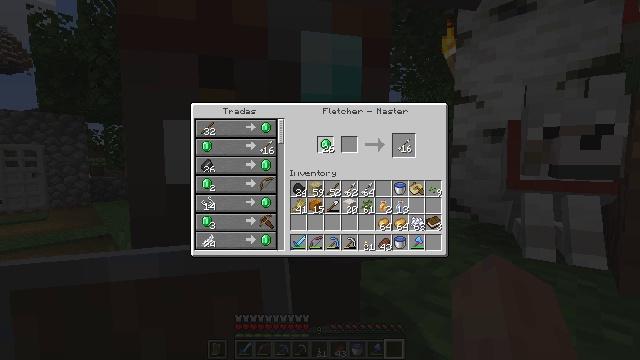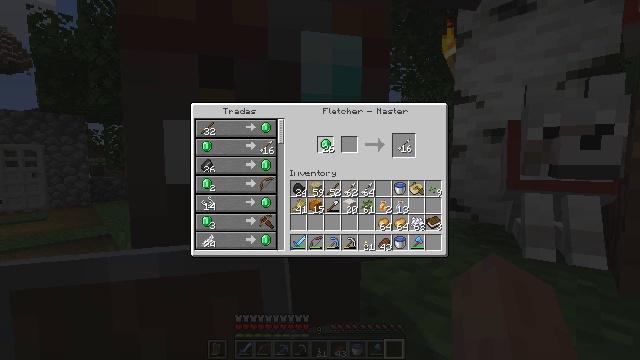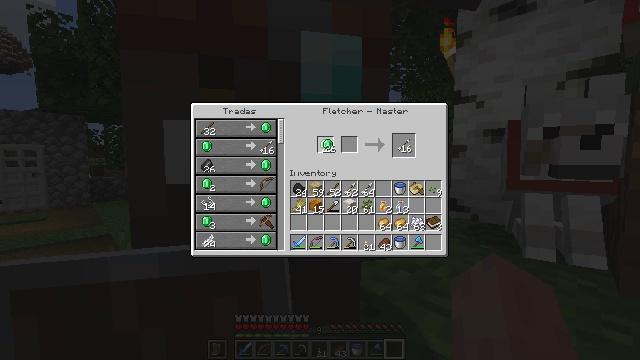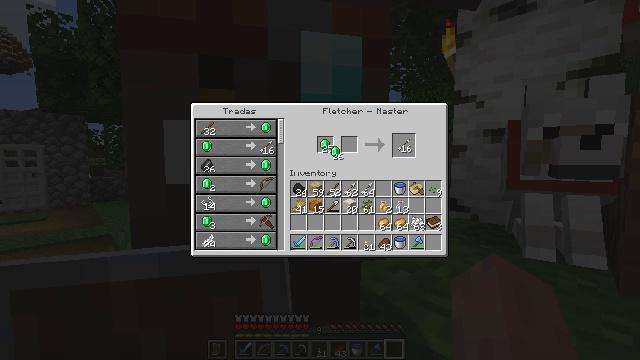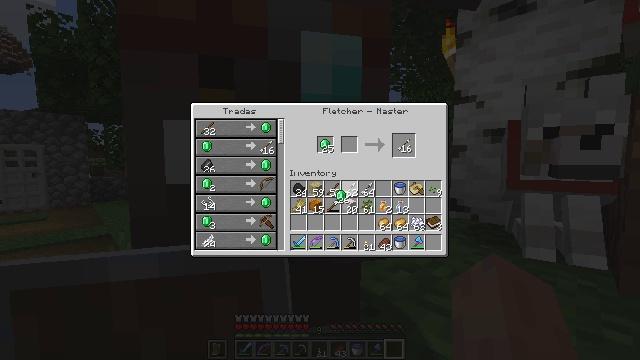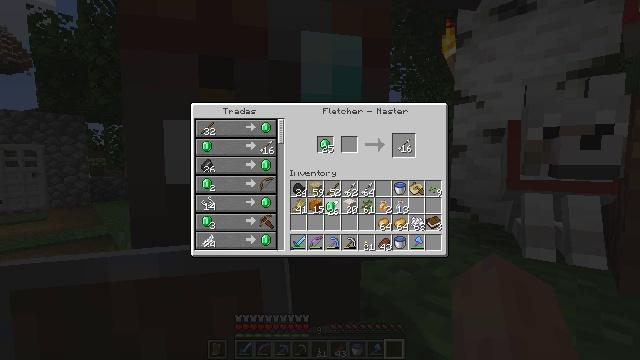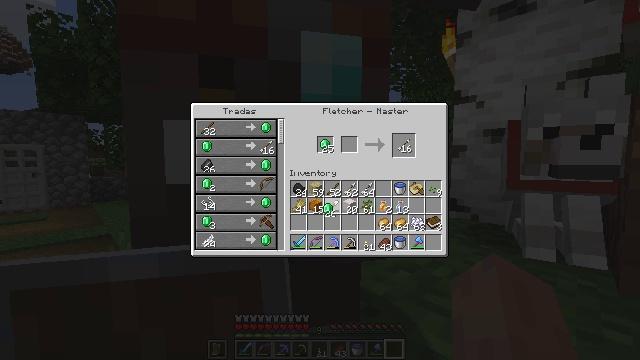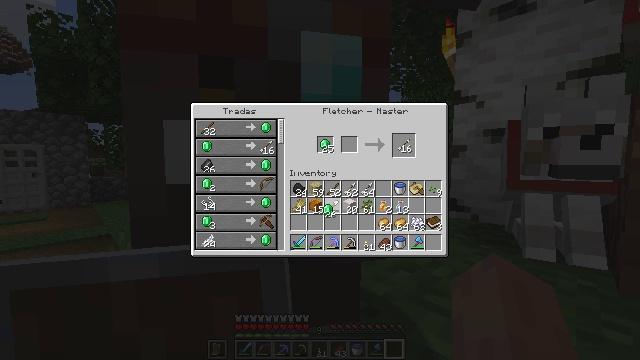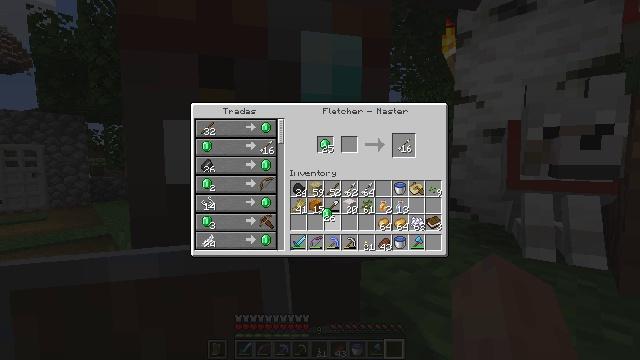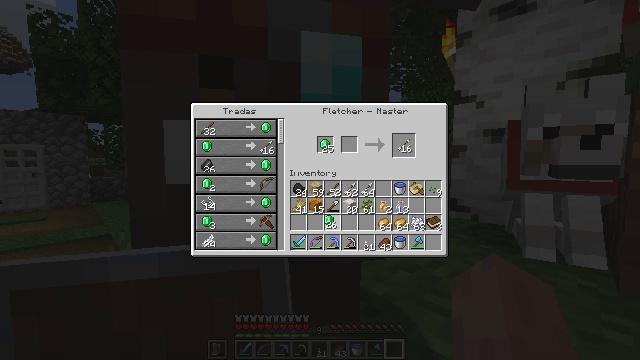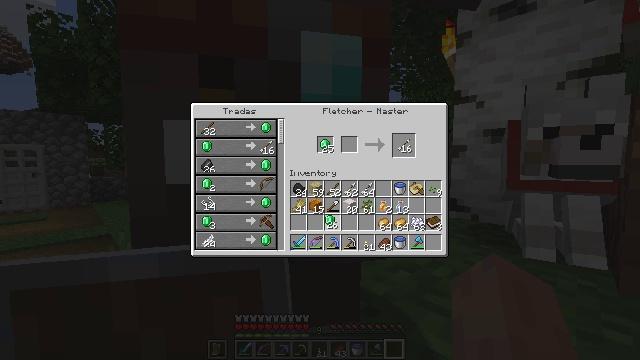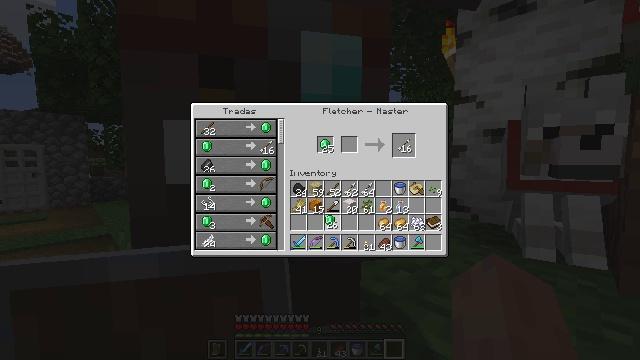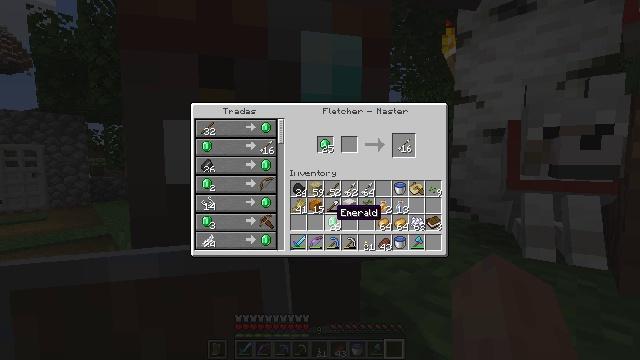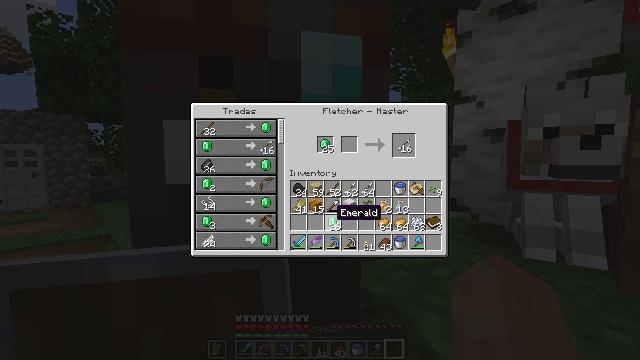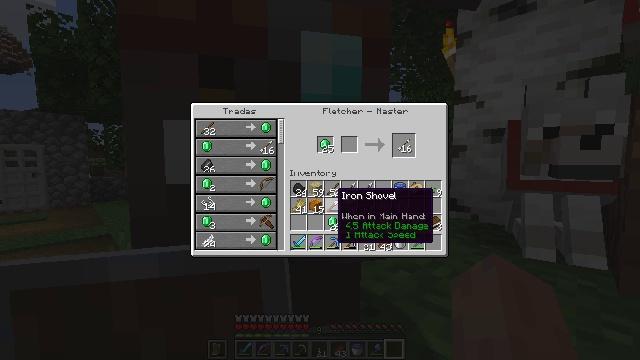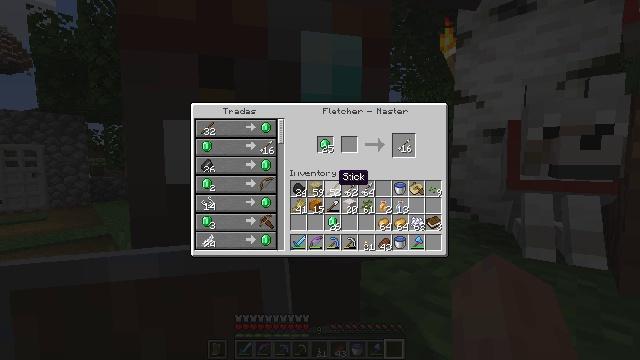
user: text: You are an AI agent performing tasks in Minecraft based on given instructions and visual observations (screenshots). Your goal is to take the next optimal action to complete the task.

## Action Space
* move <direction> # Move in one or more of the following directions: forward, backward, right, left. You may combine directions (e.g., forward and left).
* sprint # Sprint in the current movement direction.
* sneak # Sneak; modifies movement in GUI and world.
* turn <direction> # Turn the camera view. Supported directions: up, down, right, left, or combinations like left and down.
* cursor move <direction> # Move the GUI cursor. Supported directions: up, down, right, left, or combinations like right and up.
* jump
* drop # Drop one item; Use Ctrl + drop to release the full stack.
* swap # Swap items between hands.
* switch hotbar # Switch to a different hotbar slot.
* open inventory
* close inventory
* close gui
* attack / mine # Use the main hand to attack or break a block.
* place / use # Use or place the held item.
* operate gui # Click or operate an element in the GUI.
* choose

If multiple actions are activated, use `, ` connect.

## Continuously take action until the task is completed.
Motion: motion action
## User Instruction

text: Use the crafting grid to assemble arrows.
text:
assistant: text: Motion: no_op
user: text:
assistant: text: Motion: no_op
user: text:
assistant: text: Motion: cursor move right and down
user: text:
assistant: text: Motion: cursor move down
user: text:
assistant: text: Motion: cursor move left and down
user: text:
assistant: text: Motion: no_op
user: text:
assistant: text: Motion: no_op
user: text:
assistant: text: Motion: no_op
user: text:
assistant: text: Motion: cursor move down
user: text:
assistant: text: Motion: operate gui
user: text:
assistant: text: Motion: operate gui
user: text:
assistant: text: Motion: no_op
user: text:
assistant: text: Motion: no_op
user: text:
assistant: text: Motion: cursor move up
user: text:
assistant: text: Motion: cursor move up
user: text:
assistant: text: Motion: cursor move up
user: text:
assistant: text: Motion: cursor move up
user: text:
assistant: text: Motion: no_op
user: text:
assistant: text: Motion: choose
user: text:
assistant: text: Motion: no_op
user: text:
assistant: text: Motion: no_op
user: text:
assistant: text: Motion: cursor move right and down
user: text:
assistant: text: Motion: cursor move right and down
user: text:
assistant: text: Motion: no_op
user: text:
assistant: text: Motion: cursor move left
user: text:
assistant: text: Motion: no_op
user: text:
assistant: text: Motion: no_op
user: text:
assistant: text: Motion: no_op
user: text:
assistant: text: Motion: no_op
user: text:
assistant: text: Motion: operate gui